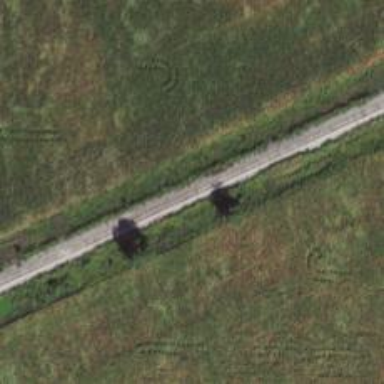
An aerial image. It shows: Railway track.